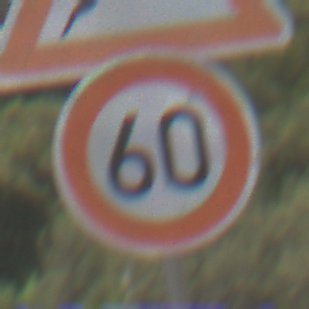
Verkehrszeichen: Geschwindigkeit60
Zusatzzeichen oben: WildwechselLinks
Umgebung: Outdoor, Nature
Tageszeit: Midday
Wetter: PartlyCloudy
Licht: Natural
Jahreszeit: NotSpecified
Kontrast: HighContrast